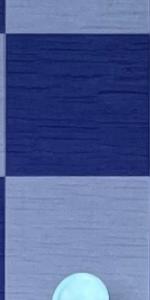
Label: Empty